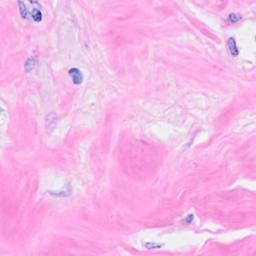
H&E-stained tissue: Breast